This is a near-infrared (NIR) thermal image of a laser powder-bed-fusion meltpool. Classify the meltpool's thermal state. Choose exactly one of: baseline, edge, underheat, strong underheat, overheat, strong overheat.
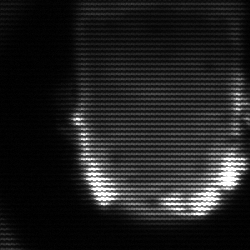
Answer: baseline